Interaction volume radius: 10 \u00c5
Interaction volume height: 15 \u00c5
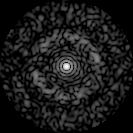
Disorder parameter: 0.853